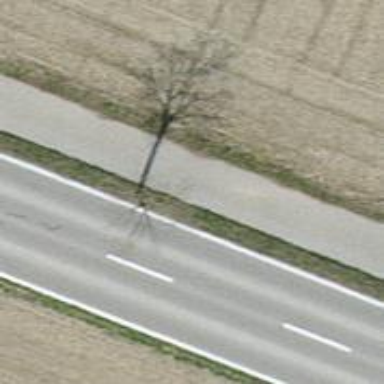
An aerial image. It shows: Deciduous tree with broadleaved leaves.